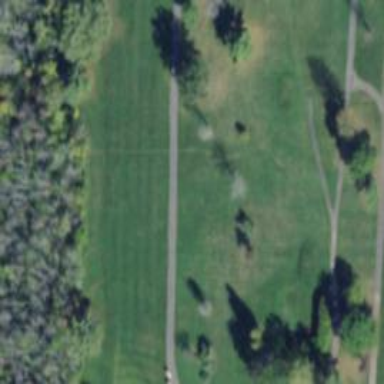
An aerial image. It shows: Golf hole.